Question: I know there's another post similar to this one but it has not helped my situation. I am trying to draw a dendrogram from a distance matrix I've calculated not using euclidean distance (using an earth-mover's distance from the emdist package). I am now trying to draw a dendrogram from this matrix:
'''
dim(x)
[1] 8800 8800
x <- x[1:10,1:10]
x
1 2 3 4 5 6 7
1 0.<PHONE> <PHONE> <PHONE> <PHONE> <PHONE> <PHONE> <PHONE>
2 0.67400563 <PHONE> <PHONE> <PHONE> <PHONE> <PHONE> <PHONE>
3 0.<PHONE> <PHONE> <PHONE> <PHONE> <PHONE> <PHONE> <PHONE>
4 0.37994900 <PHONE> <PHONE> <PHONE> <PHONE> <PHONE> <PHONE>
5 0.85156584 <PHONE> <PHONE> <PHONE> <PHONE> <PHONE> <PHONE>
6 0.51784015 <PHONE> <PHONE> <PHONE> <PHONE> <PHONE> <PHONE>
7 0.<PHONE> <PHONE> <PHONE> <PHONE> <PHONE> <PHONE> <PHONE>
8 1.57669127 <PHONE> <PHONE> <PHONE> <PHONE> <PHONE> <PHONE>
9 3.<PHONE> 3.<PHONE> 3.<PHONE> 3.<PHONE> 4.<PHONE> 2.<PHONE> 3.<PHONE>
10 0.48684093 <PHONE> <PHONE> <PHONE> <PHONE> <PHONE> <PHONE>
8 9 10
1 0.000000 0.000000 0
2 0.000000 0.000000 0
3 0.000000 0.000000 0
4 0.000000 0.000000 0
5 0.000000 0.000000 0
6 0.000000 0.000000 0
7 0.000000 0.000000 0
8 0.000000 0.000000 0
9 3.753577 0.000000 0
10 1.500342 3.309016 0
'''
the problem is when I run
'''
plot(hclust(x))
'''
I get this error:
> Error in if (is.na(n) || n > 65536L) stop("size cannot be NA nor
exceed 65536") : missing value where TRUE/FALSE needed
whereas if I run the dist function to calculate euclidean distances from the distance matrix that I've already calculated using a different approach, it draws the plot.
'''
plot(hclust(dist(x)))
'''

However, this is not realistic. I need hclust to work from the distance matrix I've already calculated using a different approach. Any ideas?
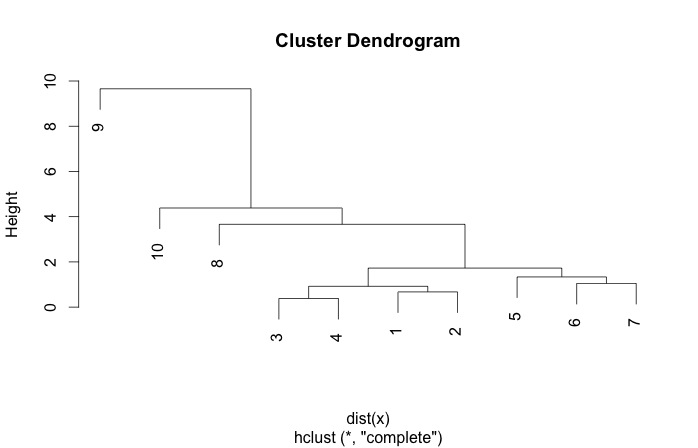
Answer: hclust needs an object of class dist. as.dist, rather than dist, should give you want you are looking for.
'''
plot(hclust(as.dist(x)))
'''